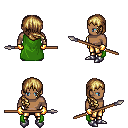
a pixel art fantasy rpg character, male body template, human, dark skin, green cape, gold greaves, blonde right-swept hairstyle, gold gloves, metal boots, spear, four views (front, back, left, right), 2x2 character sprite sheet, small pixel art, hard edges, no anti-aliasing